Question: Yesterday (17-10-2014) I have update Android SDK and 'support-library-v4.jar' of my App, now I get deprecation warning related to 'ActionBarDrawerToggle', reading <URL> seems that I have to use the 'ActionBarDrawerToggle' in 'support-library-v7.appcompact.jar'.
Here some parts of my Activity that could be relevants:
'''
import android.app.ActionBar;
import android.app.Activity;
import android.content.res.Configuration;
import android.os.Bundle;
import android.support.v4.app.ActionBarDrawerToggle;
import android.support.v4.app.FragmentActivity;
import android.support.v4.view.GravityCompat;
import android.support.v4.widget.DrawerLayout;
import android.view.Menu;
import android.view.MenuInflater;
import android.view.MenuItem;
import android.view.View;
import android.webkit.WebView;
import android.widget.LinearLayout;
import android.widget.ListView;
import android.widget.RelativeLayout;
import android.widget.TextView;
public class MyActivity extends FragmentActivity {
private ActionBar bar;
private CustomActionBarDrawerToggle mDrawerToggle;
private DrawerLayout mDrawer;
private ListView mDrawerList;
protected void onCreate(Bundle savedInstanceState) {
super.onCreate(savedInstanceState);
setContentView(R.layout.activity_infoviewer);
bar = this.getActionBar();
bar.setDisplayHomeAsUpEnabled(true);
bar.setHomeButtonEnabled(true);
bar.setDisplayShowTitleEnabled(false);
mDrawer = (DrawerLayout) findViewById(R.id.drawer_layout);
mDrawer.setBackgroundColor(getResources().getColor(R.color.White));
initNavMenu();
try {
mDrawerToggle = new CustomActionBarDrawerToggle(this, mDrawer);
} catch (RuntimeException e) {
e.printStackTrace();
}
mDrawer.setDrawerListener(mDrawerToggle);
}
....
private void initNavMenu() {
NavMenuAdapter mAdapter = MyDrawers.getDefaultDrawer(MyActivity.this, true);
mDrawerList = (ListView) findViewById(R.id.drawer);
mDrawerList.setBackgroundColor(getResources().getColor(R.color.GreenMoneyDark));
if (mDrawerList != null) mDrawerList.setAdapter(mAdapter);
mDrawerList.setOnItemClickListener(new DrawerItemClickListener(MyActivity.this, mDrawer, mDrawerList));
}
@Override
protected void onPostCreate(Bundle savedInstanceState) {
super.onPostCreate(savedInstanceState);
// Sync the toggle state after onRestoreInstanceState has occurred.
mDrawerToggle.syncState();
}
@Override
public void onConfigurationChanged(Configuration newConfig) {
super.onConfigurationChanged(newConfig);
mDrawerToggle.onConfigurationChanged(newConfig);
}
private class CustomActionBarDrawerToggle extends ActionBarDrawerToggle {
public CustomActionBarDrawerToggle(Activity mActivity,
DrawerLayout mDrawerLayout) {
super(mActivity, mDrawerLayout, R.drawable.action_drawer,
R.string.ns_menu_open, R.string.ns_menu_close);
}
@Override
public void onDrawerClosed(View view) {
bar.setTitle(getString(R.string.ns_menu_close));
invalidateOptionsMenu(); // creates call to onPrepareOptionsMenu()
}
@Override
public void onDrawerOpened(View drawerView) {
bar.setTitle(getString(R.string.ns_menu_open));
invalidateOptionsMenu(); // creates call to onPrepareOptionsMenu()
}
}
}
'''
I have tried to copy support-library-v7 and replace
'''
import android.support.v4.app.ActionBarDrawerToggle;
'''
with
'''
import android.support.v7.app.ActionBarDrawerToggle;
'''
this has caused compilation problem in
'''
public CustomActionBarDrawerToggle(Activity mActivity,
DrawerLayout mDrawerLayout) {
super(mActivity, mDrawerLayout, R.drawable.action_drawer,
R.string.ns_menu_open, R.string.ns_menu_close);
}
'''
So I have tried to replace 'R.drawable.action_drawer' with
'''
public CustomActionBarDrawerToggle(Activity mActivity,
DrawerLayout mDrawerLayout) {
super(mActivity, mDrawerLayout,new Toolbar(MyActivity.this) ,
R.string.ns_menu_open, R.string.ns_menu_close);
}
'''
this compiles but crash at Runtime with
'''
java.lang.NoClassDefFoundError: Failed resolution of: Landroid/support/v7/appcompat/R$attr;
at android.support.v7.widget.Toolbar.<init>(Toolbar.java:190)
at android.support.v7.widget.Toolbar.<init>(Toolbar.java:186)
'''
Note that 'android-support-v7-appcompat.jar' is correctly added in project dependencies

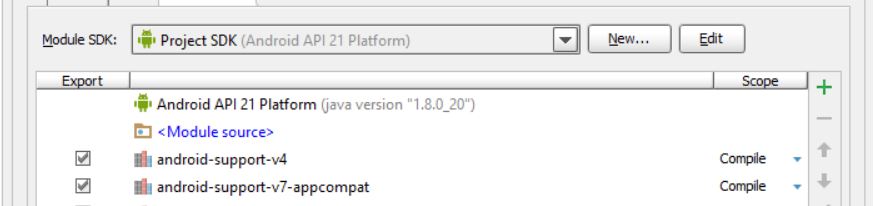
Answer: Adding only 'android-support-v7-appcompat.jar' to library dependencies is not enough, you have also to import in your project the module that you can find in your SDK at the path 'ndroid-sdk\extrasndroid\support7ppcompat'and after that add module dependencies configuring the project structure in this way

otherwise are included only the class files of support library and the app is not able to load the other resources causing the error.
In addition as reVerse suggested replace this
'''
public CustomActionBarDrawerToggle(Activity mActivity,
DrawerLayout mDrawerLayout) {
super(mActivity, mDrawerLayout,new Toolbar(MyActivity.this) ,
R.string.ns_menu_open, R.string.ns_menu_close);
}
'''
with
'''
public CustomActionBarDrawerToggle(Activity mActivity,
DrawerLayout mDrawerLayout) {
super(mActivity, mDrawerLayout, R.string.ns_menu_open, R.string.ns_menu_close);
}
'''